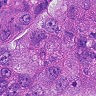
Metastatic tissue present: yes